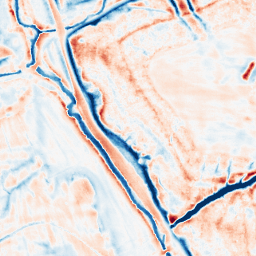
Category: edge_preserving
Decomposition family: bilateral
Decomposition parameters: d: 21
sigma_color: 25
sigma_space: 50
Upsampling method: sinc_blackman
Upsampling parameters: scale: 4
kernel_size: 8
Upsampling scale: 4